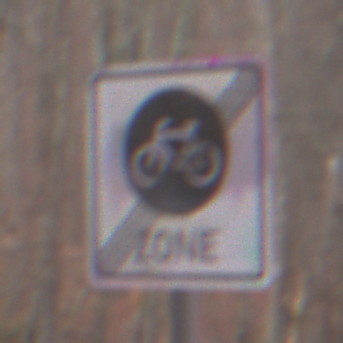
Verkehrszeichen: EndeFahrradzone
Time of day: Midday
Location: Outdoor (Nature)
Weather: Overcast
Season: Autumn
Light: Natural